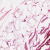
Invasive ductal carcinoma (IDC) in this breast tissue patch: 0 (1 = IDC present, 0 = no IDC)